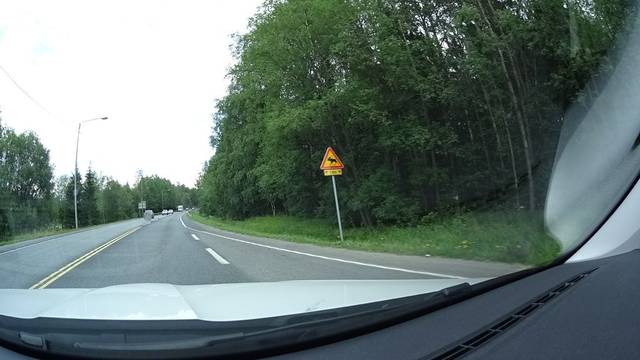
Region: Finland
Coordinates: 60.203, 24.601